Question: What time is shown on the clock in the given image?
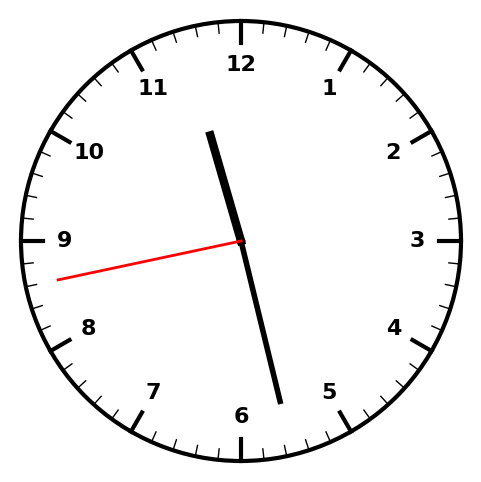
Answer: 11:27:43